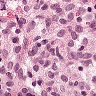
Metastatic tissue present: no